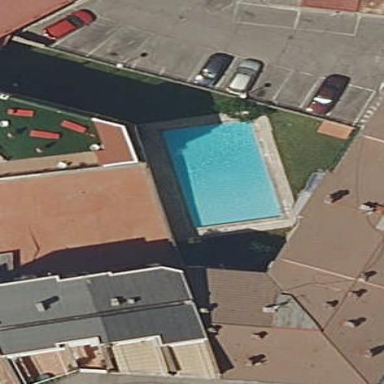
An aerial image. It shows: Swimming pool located in leisure land.